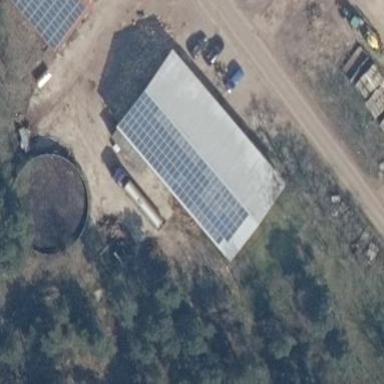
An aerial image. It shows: Building featuring small installation solar photovoltaic panel for electricity generation.